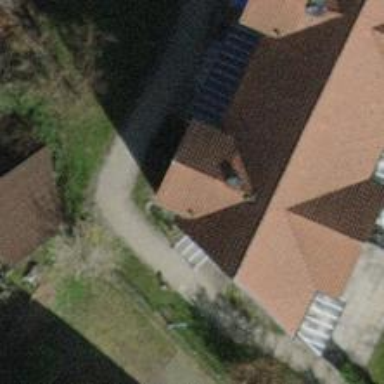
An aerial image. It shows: Terrace building with gabled roof.